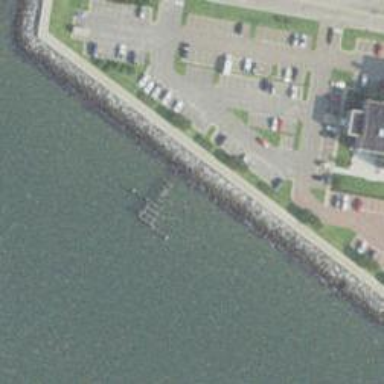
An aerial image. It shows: Ruined pier made by man.